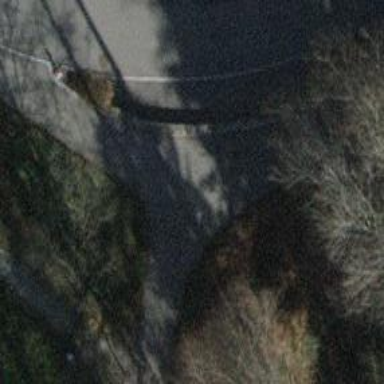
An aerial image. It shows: Paved footway.